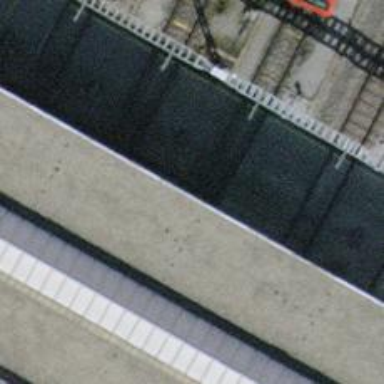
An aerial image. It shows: Rail yard with electrified contact lines for railway operations.